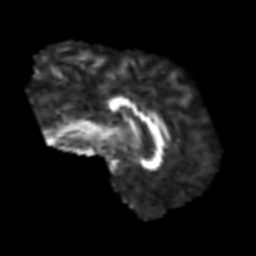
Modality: FA
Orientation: sagittal
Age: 55
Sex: male
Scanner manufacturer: siemens
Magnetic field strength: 3 T
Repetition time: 3.2 s
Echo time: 0.081 s